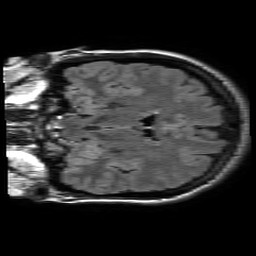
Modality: FLAIR
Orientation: coronal
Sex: female
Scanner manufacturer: philips
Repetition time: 11 s
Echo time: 0.125 s